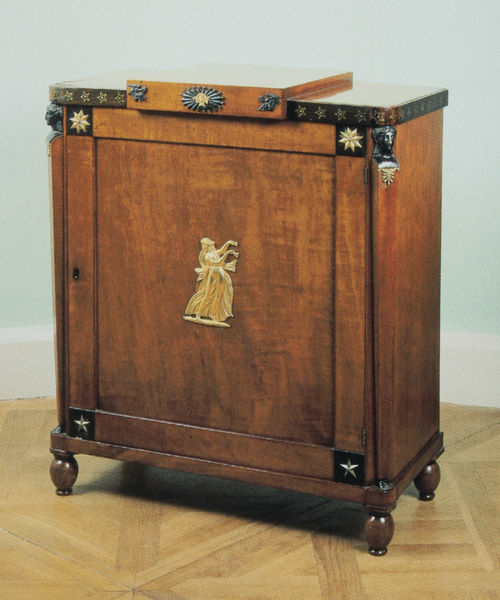
Titel: Schränkchen
Künstler: Heinrich Gambs
Standort: St. Petersburg
Institution: Schloss Pawlowsk
Schlagwörter: blau, fuß, kopf, schatten, gelb, blume, braun, frau, holz, kleid, köpfe, mitte, schwarz, tür, weiss, schloss, muster, ornament, wand, hände, möbel, boden, figur, gold, tänzerin, beine, relief, bein, farbig, füße, kommode, schrank, parkett, türe, figuren, jugendstil, dekor, ornamente, verzierung, bronze, platte, foto, truhe, eckig, stern, sterne, plakette, kasten, komode, rechteckig, edelweiss, mobiliar, beschlag, schränkchen, bois, design, furnier, möbelstück, kästchen, quadrat, elfe, beschläge, nussbaum, schlüsselloch, nuss, biedermaier, nachtkästchen, sternchen, tresor, verzeirt, tanzend, meuble, mobiliär, nachtschrank, sterntaler, cariatides, or, kommde, mögel, golbbraun